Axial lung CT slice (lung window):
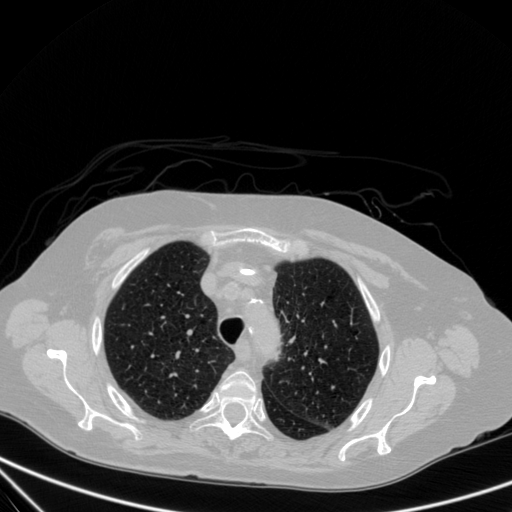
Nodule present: no